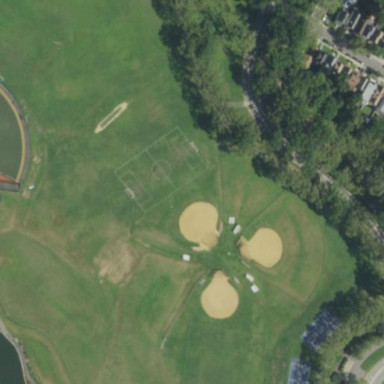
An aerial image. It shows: Baseball pitch for leisure land activities.